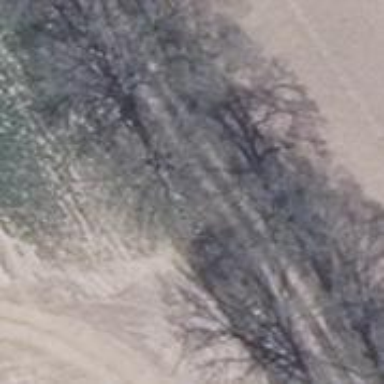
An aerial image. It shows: Sandy track road.